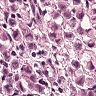
Metastatic tissue present: yes